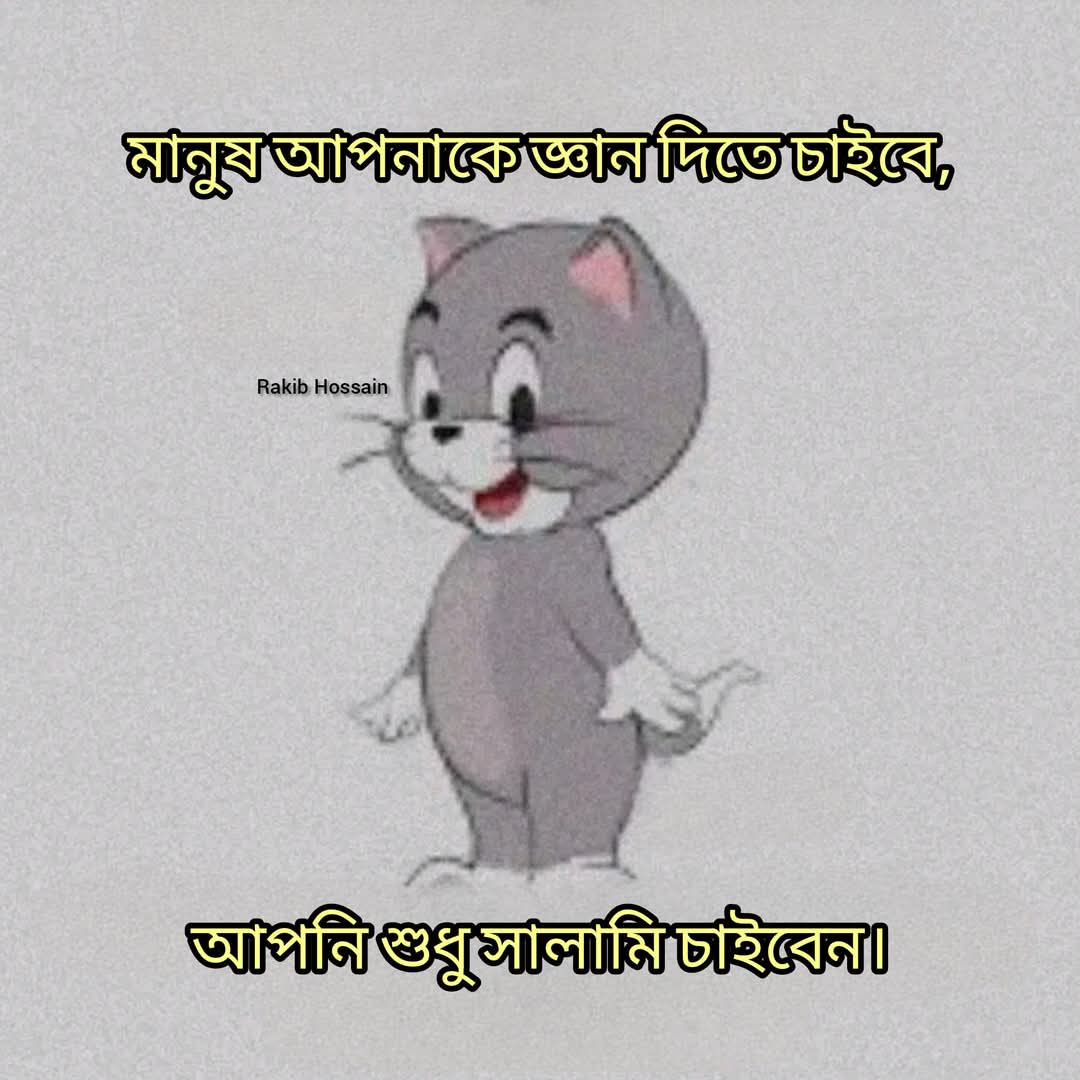
Text: মানুষ আপনাকে জ্ঞান দিতে চাইবে,
আপনি শুধু সালামি চাইবেন।
Label: Non Hate